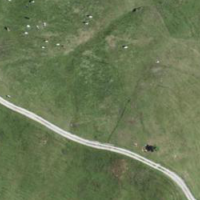
EUNIS habitat code: 24
Species observed at this site:
Eriophorum angustifolium